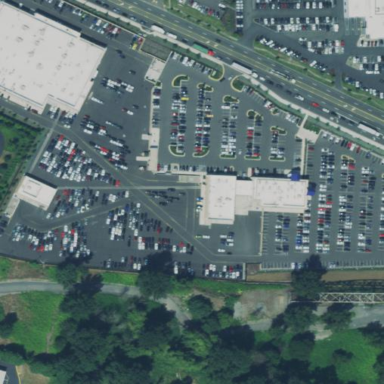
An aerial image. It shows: Retail area.